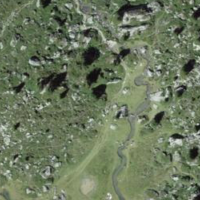
EUNIS habitat code: 26
Species observed at this site:
Anthus trivialis
Gypaetus barbatus
Oenanthe oenanthe
Anthus spinoletta
Vaccinium uliginosum
Turdus viscivorus
Arnica montana
Buteo buteo
Prunella collaris
Sylvia atricapilla
Phylloscopus collybita
Campanula barbata
Carduelis citrinella
Sempervivum montanum
Erithacus rubecula
Phoenicurus ochruros
Sitta europaea
Garrulus glandarius
Nucifraga caryocatactes
Picus viridis
Periparus ater
Motacilla cinerea
Lophophanes cristatus
Anas platyrhynchos
Linaria cannabina
Troglodytes troglodytes
Pyrrhula pyrrhula
Fringilla coelebs
Ptyonoprogne rupestris
Carduelis carduelis
Turdus merula
Columba palumbus
Ajuga pyramidalis
Anser anser
Regulus regulus
Pyrrhocorax graculus
Aquila chrysaetos
Motacilla alba
Delichon urbicum